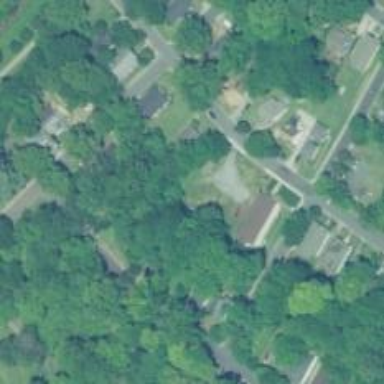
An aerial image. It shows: This residential area consists of single-family homes.